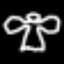
Label: angel